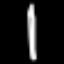
Label: pencil